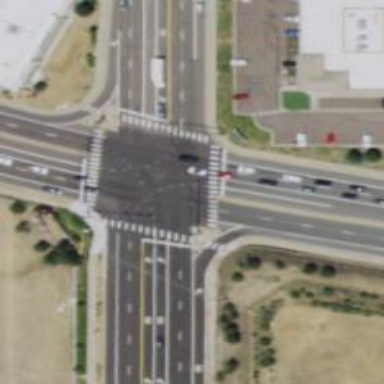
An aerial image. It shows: Marked road crossing.